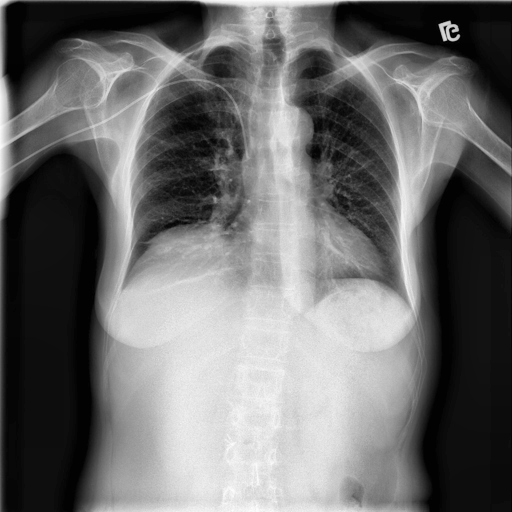
Finding: NORMAL